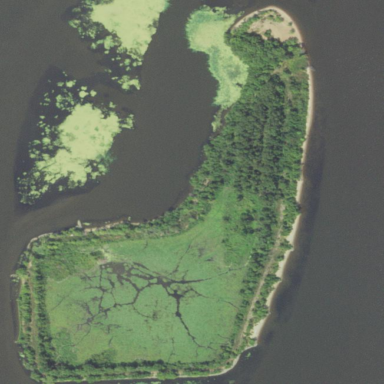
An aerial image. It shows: Islet.